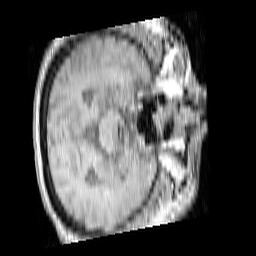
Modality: T1w
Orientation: axial
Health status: ill
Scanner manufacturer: philips
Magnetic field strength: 3 T
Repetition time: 0.3787 s
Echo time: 0.002908 s